高一 · 立体几何学
有一个正六棱雉(底面为正六边形, 侧面为全等的等腰三角形的棱雉), 底面边长为 $3 \mathrm{~cm}$, 高为 $3 \mathrm{~cm}$, 画出这个正六棱雉的直观图.
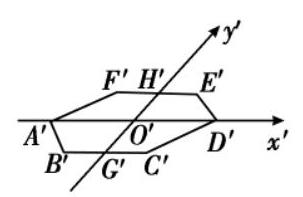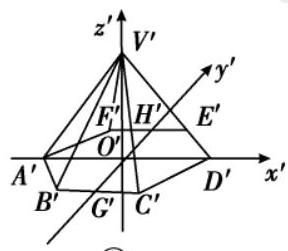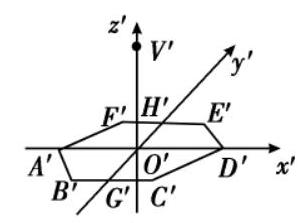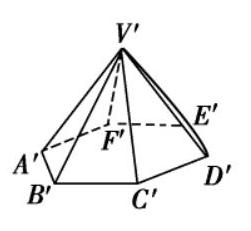
答案: )先画出边长为 $3 \mathrm{~cm}$ 的正六边形的水平放置的直观图，如图(1)所示;

(2)过正六边形的中心 $O^{\prime}$ 建立 $z^{\prime}$ 轴, 在 $z^{\prime}$ 轴上截取 $O^{\prime} V^{\prime}=3 \mathrm{~cm}$ ，如图(2)所示;

(3)连接 $V^{\prime} A^{\prime} 、 V^{\prime} B^{\prime} 、 V^{\prime} C^{\prime} 、 V^{\prime} D^{\prime} 、 V^{\prime} E^{\prime} 、 V^{\prime} F^{\prime}$ ，如图(3)所示;

(4)擦去辅助线, 遮挡部分用虚线表示, 即得到正六棱锥的直观图, 如图(4)所示。

(1)

(3)

(2)

(4)